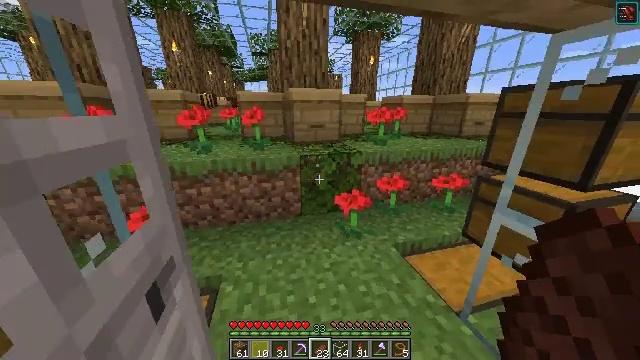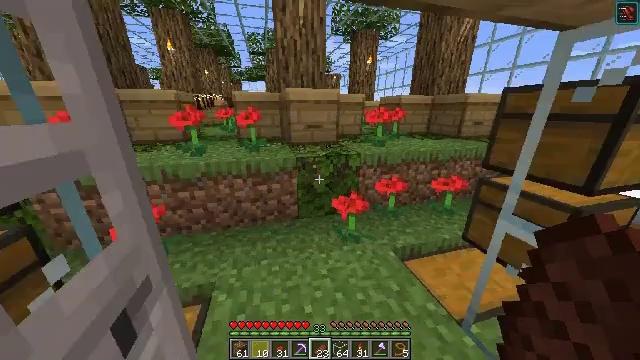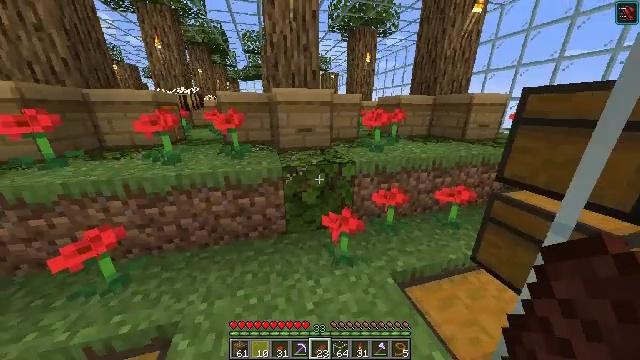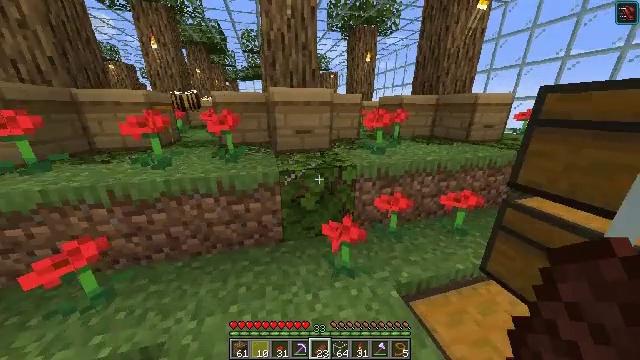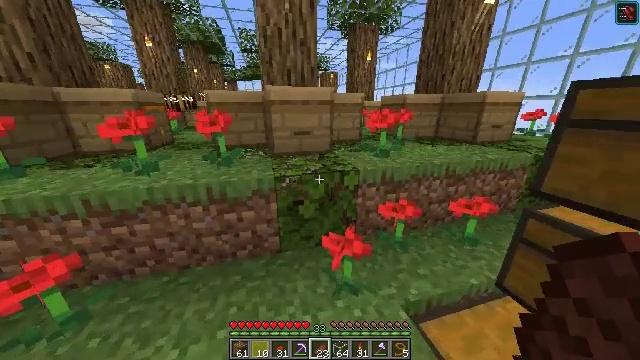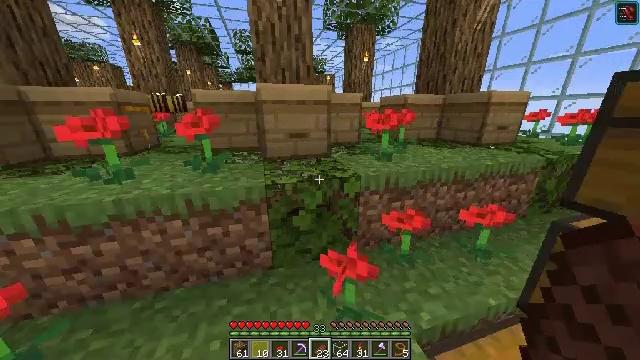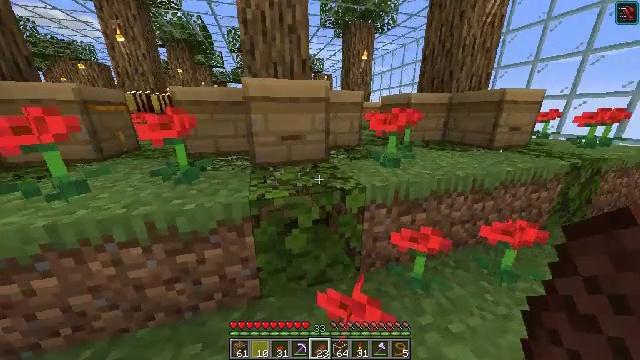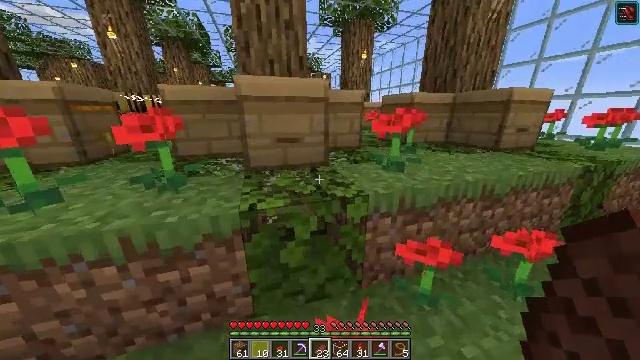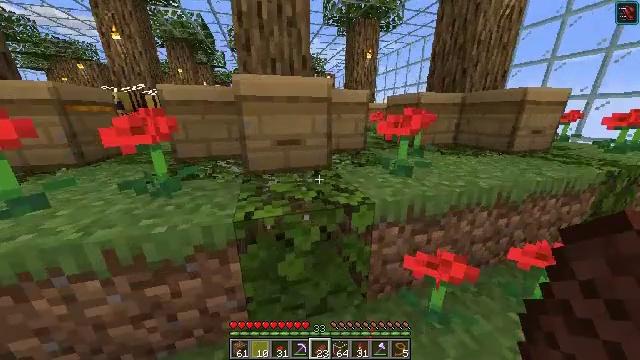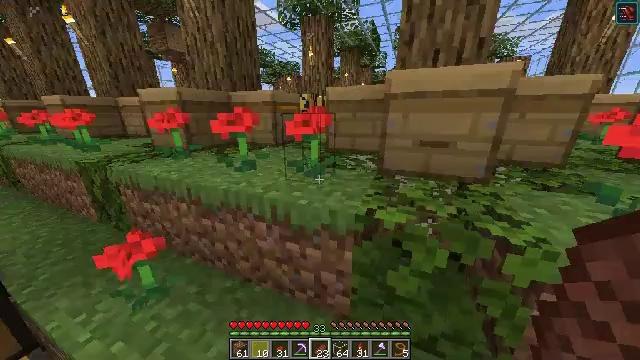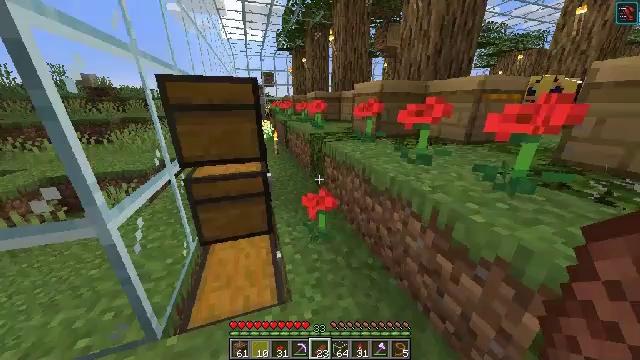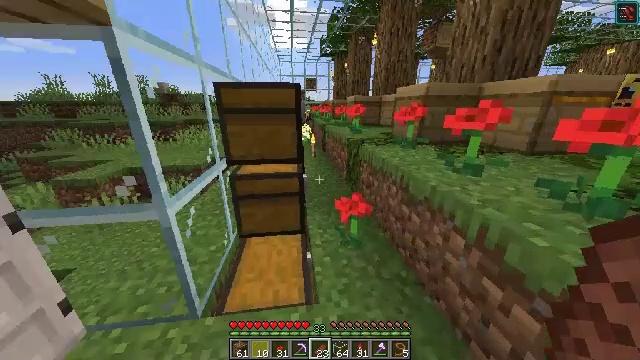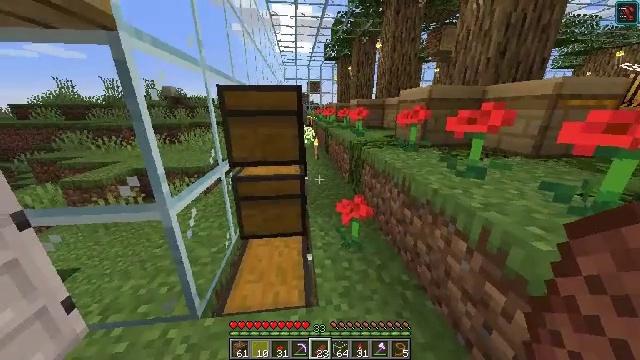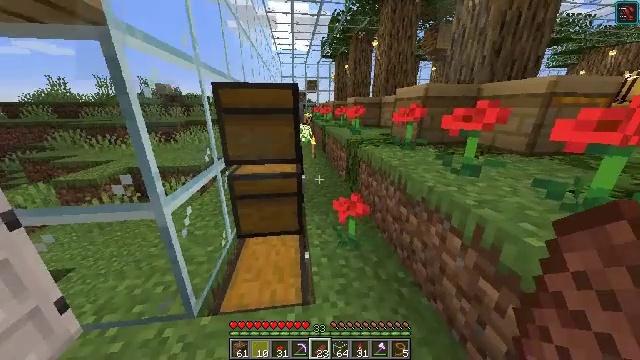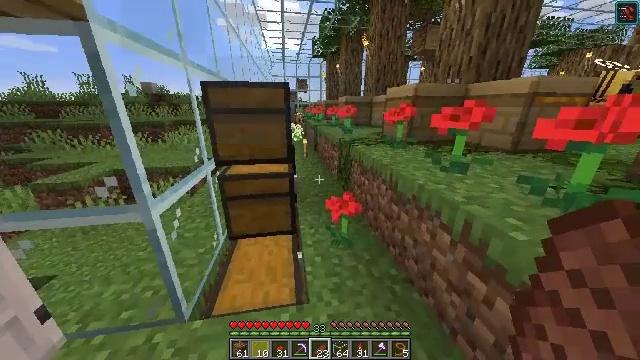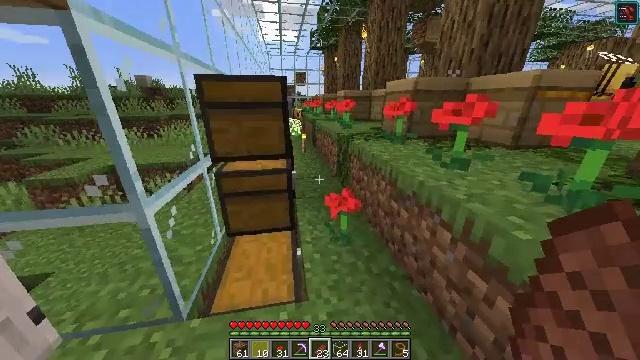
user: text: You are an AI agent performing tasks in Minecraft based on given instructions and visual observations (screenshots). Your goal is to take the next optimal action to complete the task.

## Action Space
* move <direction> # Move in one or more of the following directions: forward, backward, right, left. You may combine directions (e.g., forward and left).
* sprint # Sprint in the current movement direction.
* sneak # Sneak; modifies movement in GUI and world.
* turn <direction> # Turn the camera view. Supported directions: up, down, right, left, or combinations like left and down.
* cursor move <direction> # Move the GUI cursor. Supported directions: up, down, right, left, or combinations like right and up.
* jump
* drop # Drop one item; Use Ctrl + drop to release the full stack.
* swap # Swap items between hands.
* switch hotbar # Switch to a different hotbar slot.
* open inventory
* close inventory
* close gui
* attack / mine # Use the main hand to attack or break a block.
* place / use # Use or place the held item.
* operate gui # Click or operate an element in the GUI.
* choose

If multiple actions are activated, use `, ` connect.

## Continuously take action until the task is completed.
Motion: motion action
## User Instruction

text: Open the crafting table to make a honeycomb block with honeycombs.
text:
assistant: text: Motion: move forward and move right
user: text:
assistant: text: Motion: move forward and move right
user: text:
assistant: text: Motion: move forward
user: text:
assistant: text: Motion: move forward
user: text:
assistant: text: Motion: move forward
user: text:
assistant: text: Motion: move forward
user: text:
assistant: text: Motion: no_op
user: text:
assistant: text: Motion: turn left
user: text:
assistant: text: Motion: turn left
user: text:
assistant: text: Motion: turn left and down
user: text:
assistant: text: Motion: turn left and up
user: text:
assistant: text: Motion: turn left
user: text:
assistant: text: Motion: no_op
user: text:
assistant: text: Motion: turn right
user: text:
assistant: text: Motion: move forward, turn down
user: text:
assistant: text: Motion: move forward, turn right
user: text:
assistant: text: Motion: move forward, turn right
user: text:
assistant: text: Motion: move forward, turn right
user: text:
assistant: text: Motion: move forward, jump
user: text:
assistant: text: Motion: move forward and move right, jump
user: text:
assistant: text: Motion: move forward and move right, jump
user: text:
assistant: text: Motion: move forward and move right, jump
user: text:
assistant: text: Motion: move forward and move right, jump
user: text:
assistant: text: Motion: move forward and move right
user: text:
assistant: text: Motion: no_op
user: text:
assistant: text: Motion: no_op
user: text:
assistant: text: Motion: no_op
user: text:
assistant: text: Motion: no_op
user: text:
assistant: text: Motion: turn right
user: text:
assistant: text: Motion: turn right